Question: I'm trying to access a hash with all the values for each connection. Right now, it's 'connections.values[1]' in order to bypass '_total'.

There are certain cases when '_total' doesn't show up for certain ppl, thus rendering the code above invalid.
I also tried 'connections.values' by that spits out the value '450' instead off the actual connections. How do I make sure to ignore '_total : 450' in cases that it does appear and just access the persons information instead?
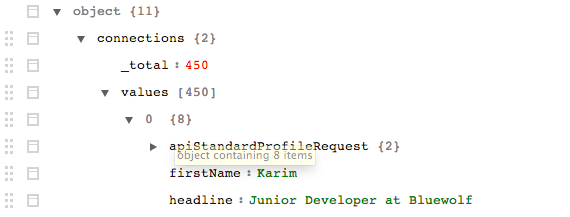
Answer: I think the problem lies in that the key name is "values" hash.values actually returns the values of a hash and that's an internal Ruby hash method.
Try using connections[:values] instead.